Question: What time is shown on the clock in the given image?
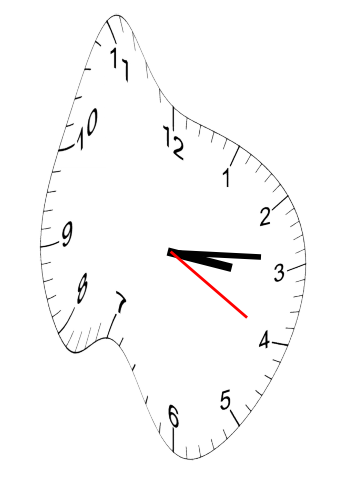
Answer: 03:14:20